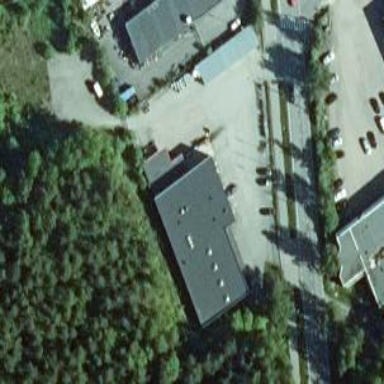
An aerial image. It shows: Building housing gas shop.